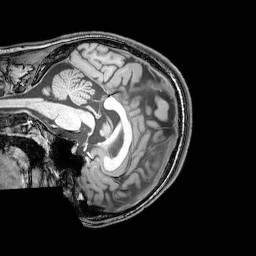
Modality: T1w
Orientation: sagittal
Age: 21
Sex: male
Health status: healthy
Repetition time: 0.081 s
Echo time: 0.037 s